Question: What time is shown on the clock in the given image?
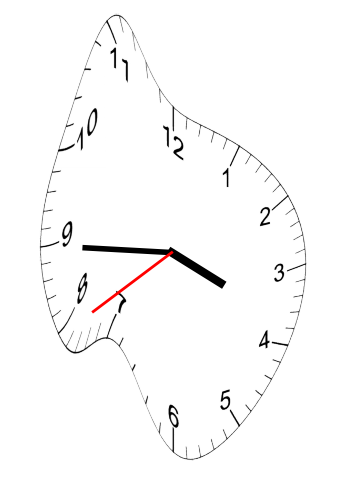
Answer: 03:44:39